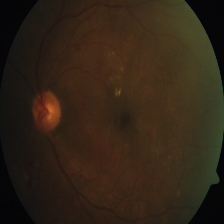
Diabetic retinopathy grade: Severe